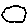
Label: cloud